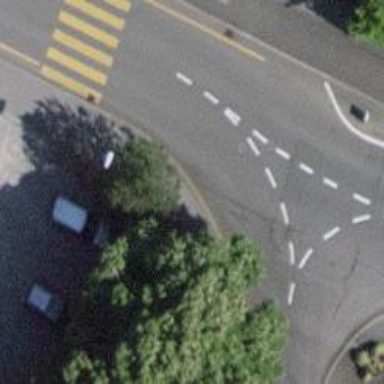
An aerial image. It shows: Kerb serving as barrier.